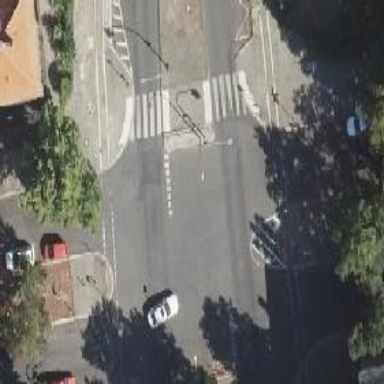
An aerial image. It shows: Tertiary road with asphalt surface. There is cycle track on the right side of the road.